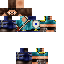
A male human skin with medium skin, wearing brown long hair dressed in a blue hoodie and blue pants, featuring a closed mouth.